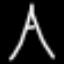
Label: The Eiffel Tower